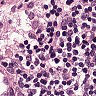
Metastatic tissue present: no